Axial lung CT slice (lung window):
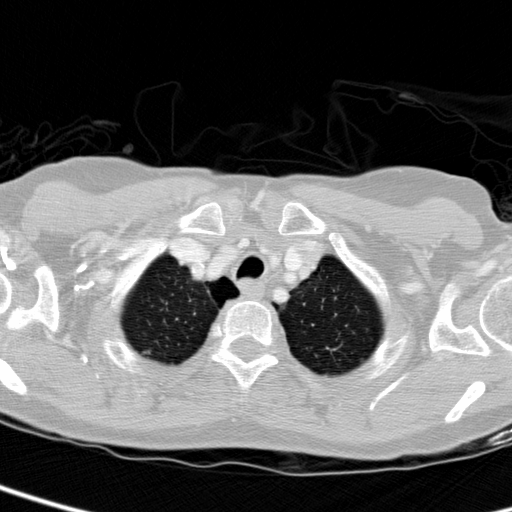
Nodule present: no